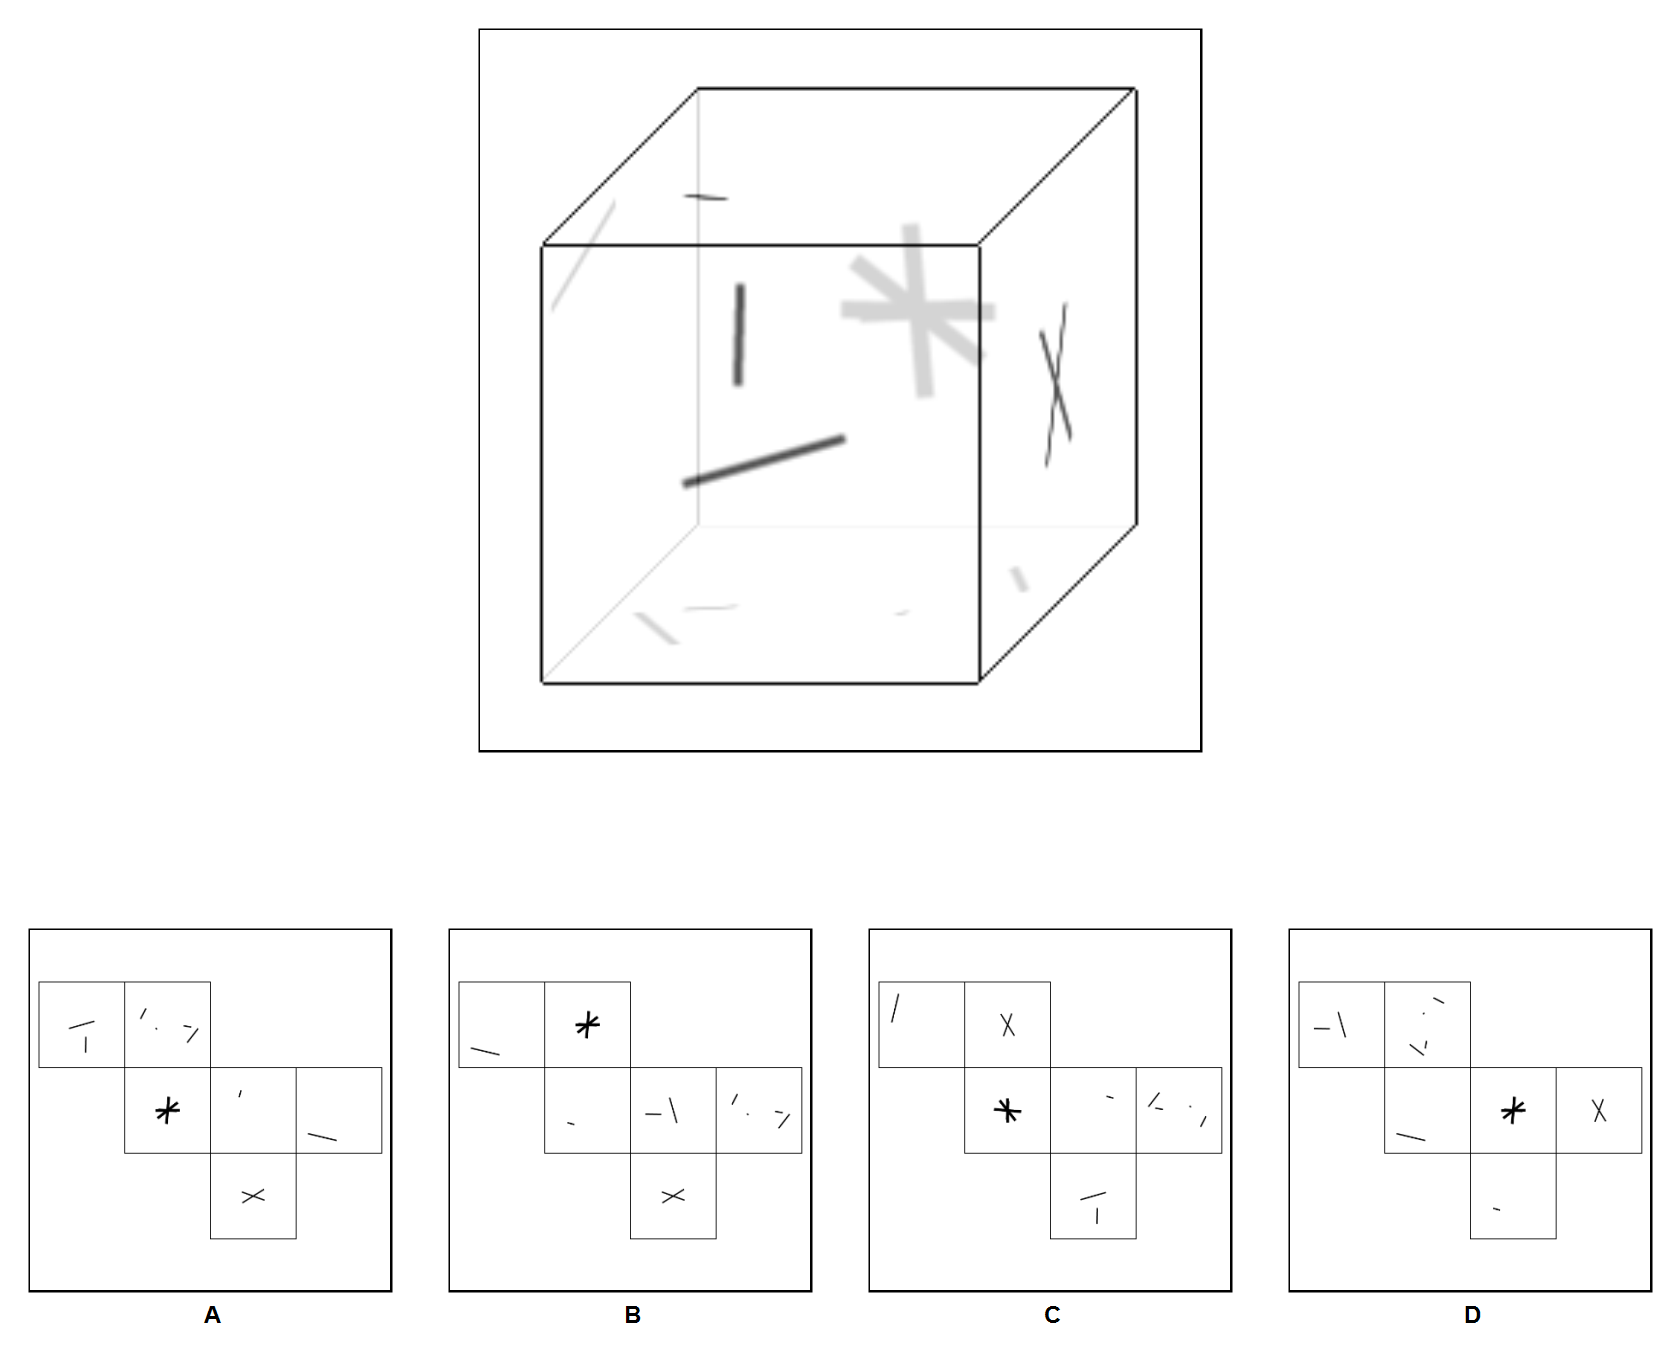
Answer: D